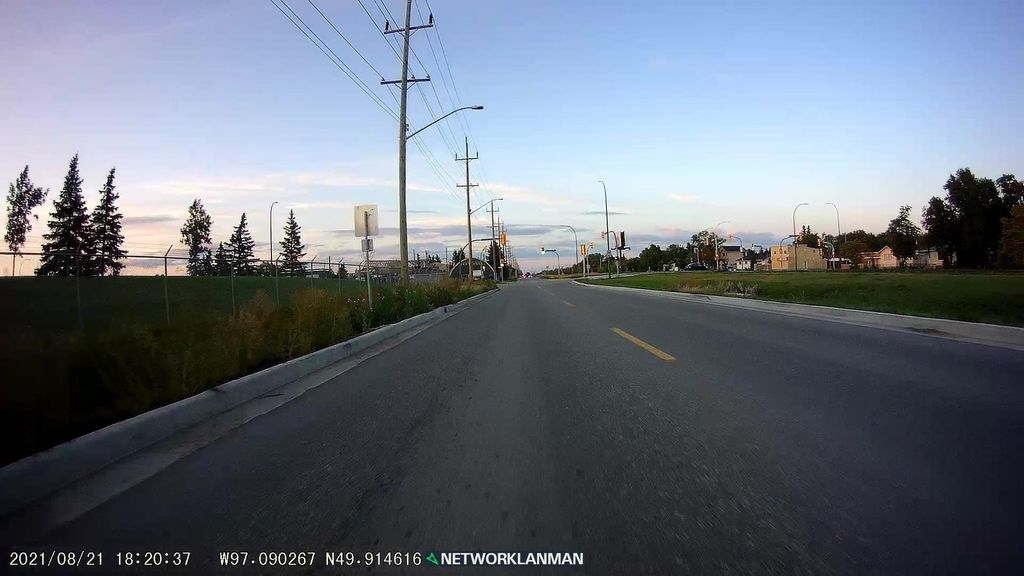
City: winnipeg